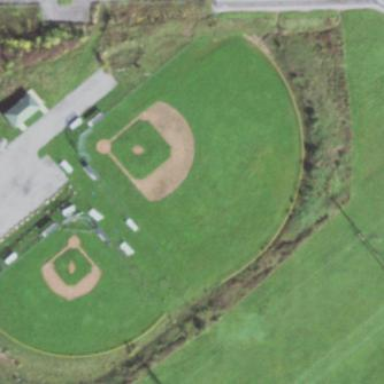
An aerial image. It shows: Baseball pitch for leisure and sports activities.